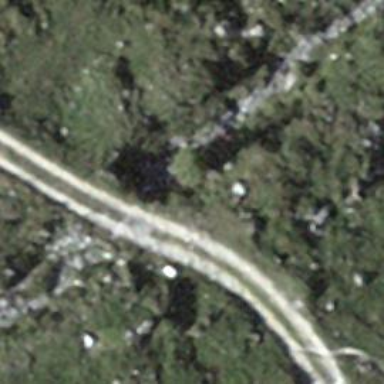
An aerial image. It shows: Culvert tunnel.